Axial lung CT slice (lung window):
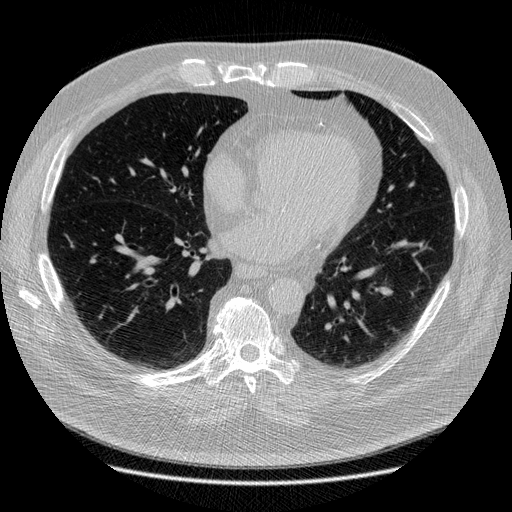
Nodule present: no